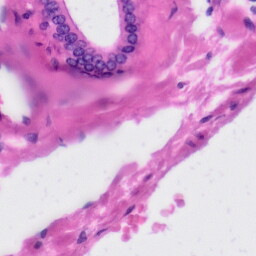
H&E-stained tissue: Liver